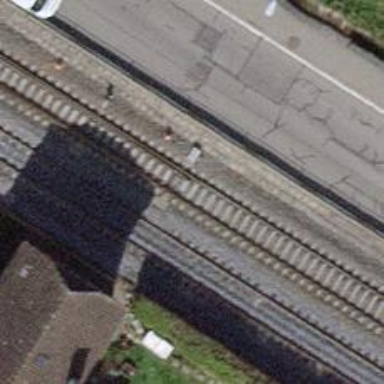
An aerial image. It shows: Railway switch.